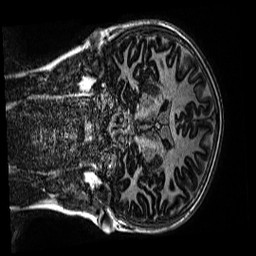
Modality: MP2RAGE
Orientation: coronal
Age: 11
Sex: male
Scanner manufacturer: siemens
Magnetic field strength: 3 T
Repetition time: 4 s
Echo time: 0.00299 s